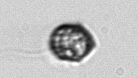
Label: Dinophyceae